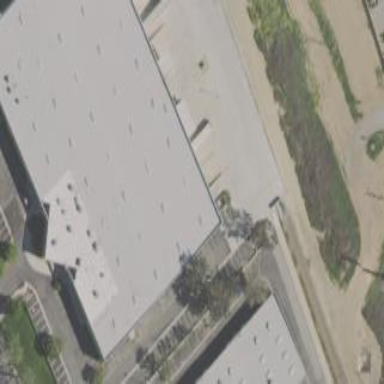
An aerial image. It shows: Warehouse.